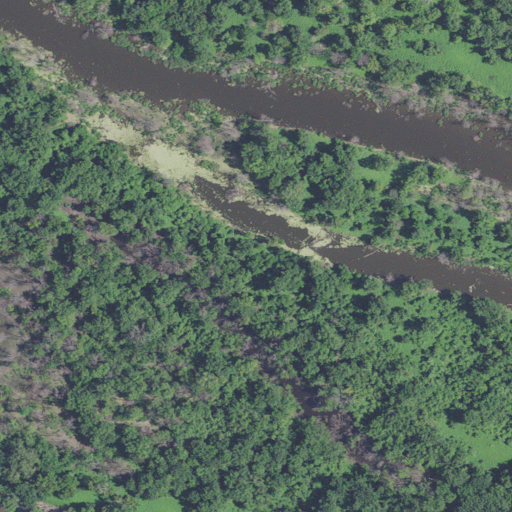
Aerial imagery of island in Missouri named Two Branch Island containing woody wetlands and herbaceous wetlands